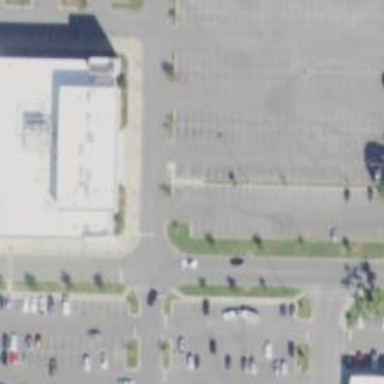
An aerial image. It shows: Parking space.